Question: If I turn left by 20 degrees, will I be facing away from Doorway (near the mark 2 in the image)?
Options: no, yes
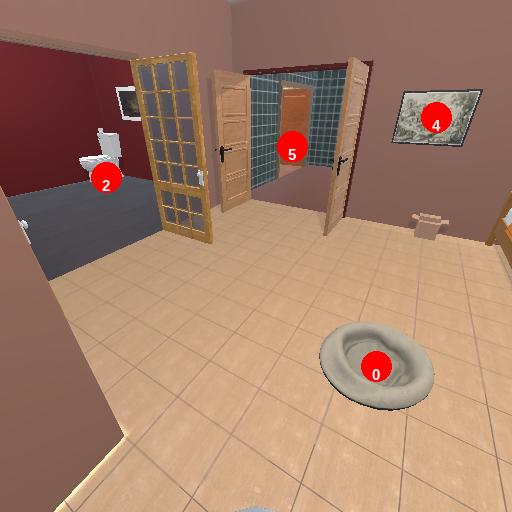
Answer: no